A bearing vibration time series has been folded into this square grayscale image, one row per segment of consecutive samples. What is the most likely bearing condition (normal, inner_race, outer_race, ball)?
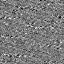
Answer: inner_race